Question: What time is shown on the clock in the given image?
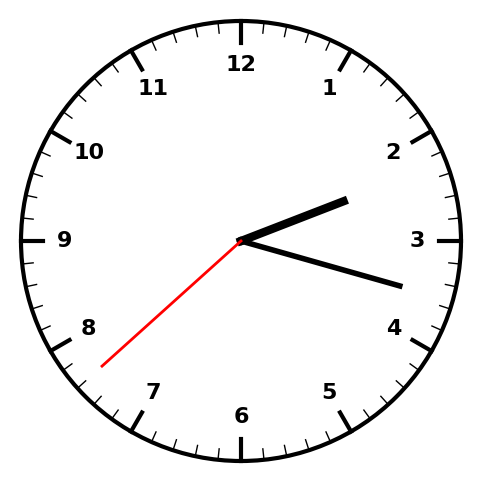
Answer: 02:17:38